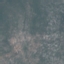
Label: HerbaceousVegetation